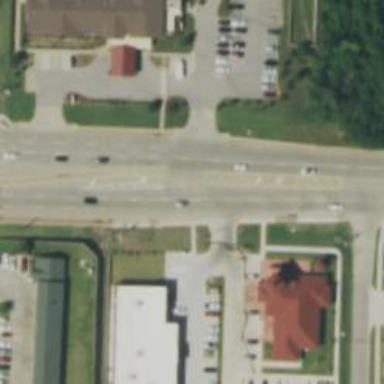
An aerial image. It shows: Primary highway with separate sidewalk.